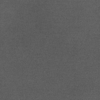
Label: dusty